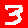
Digit: 3